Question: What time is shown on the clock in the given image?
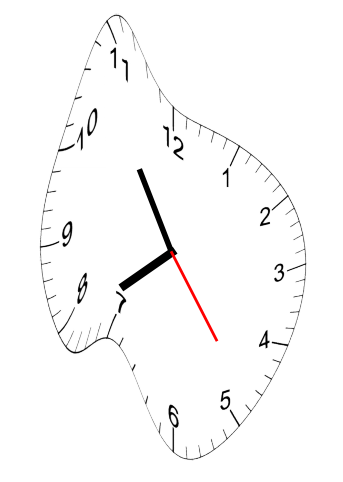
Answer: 07:54:24